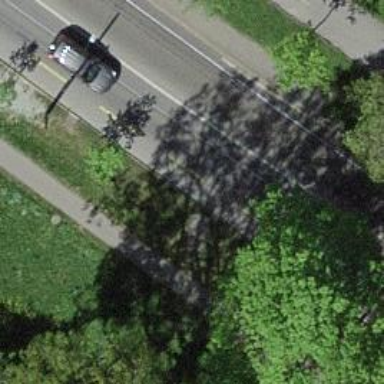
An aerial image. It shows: Avenue lined with trees.